Interaction volume radius: 5 \u00c5
Interaction volume height: 10 \u00c5
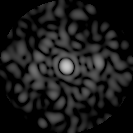
Disorder parameter: 0.86